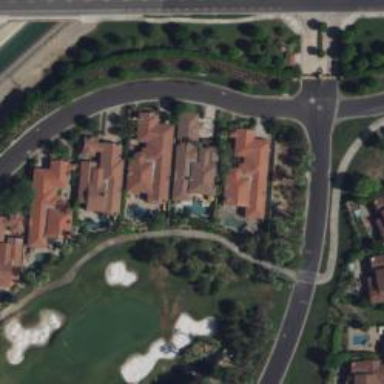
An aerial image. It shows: Path for golf carts.